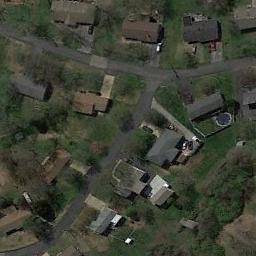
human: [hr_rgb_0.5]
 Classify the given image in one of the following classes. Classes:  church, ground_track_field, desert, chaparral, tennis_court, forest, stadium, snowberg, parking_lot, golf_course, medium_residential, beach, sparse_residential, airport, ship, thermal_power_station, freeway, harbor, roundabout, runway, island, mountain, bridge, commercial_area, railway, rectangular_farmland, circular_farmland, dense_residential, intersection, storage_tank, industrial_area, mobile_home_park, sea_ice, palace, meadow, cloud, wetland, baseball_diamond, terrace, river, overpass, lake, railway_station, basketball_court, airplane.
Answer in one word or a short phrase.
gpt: medium_residential